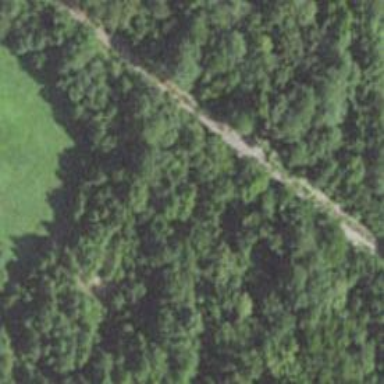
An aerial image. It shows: Bridge over railway line.